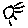
Label: sun